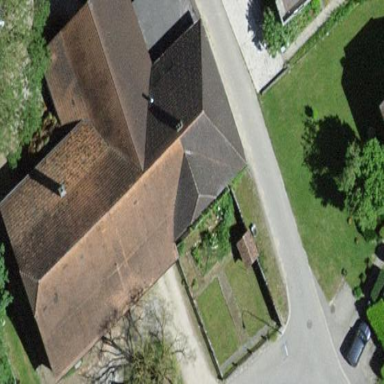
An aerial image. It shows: Farm building.